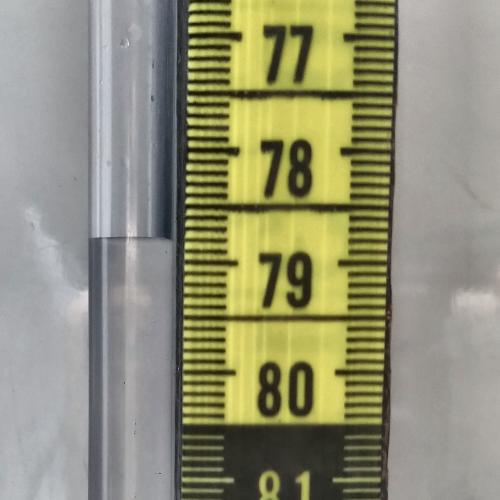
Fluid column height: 78.8 cm